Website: walmart
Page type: billing-address
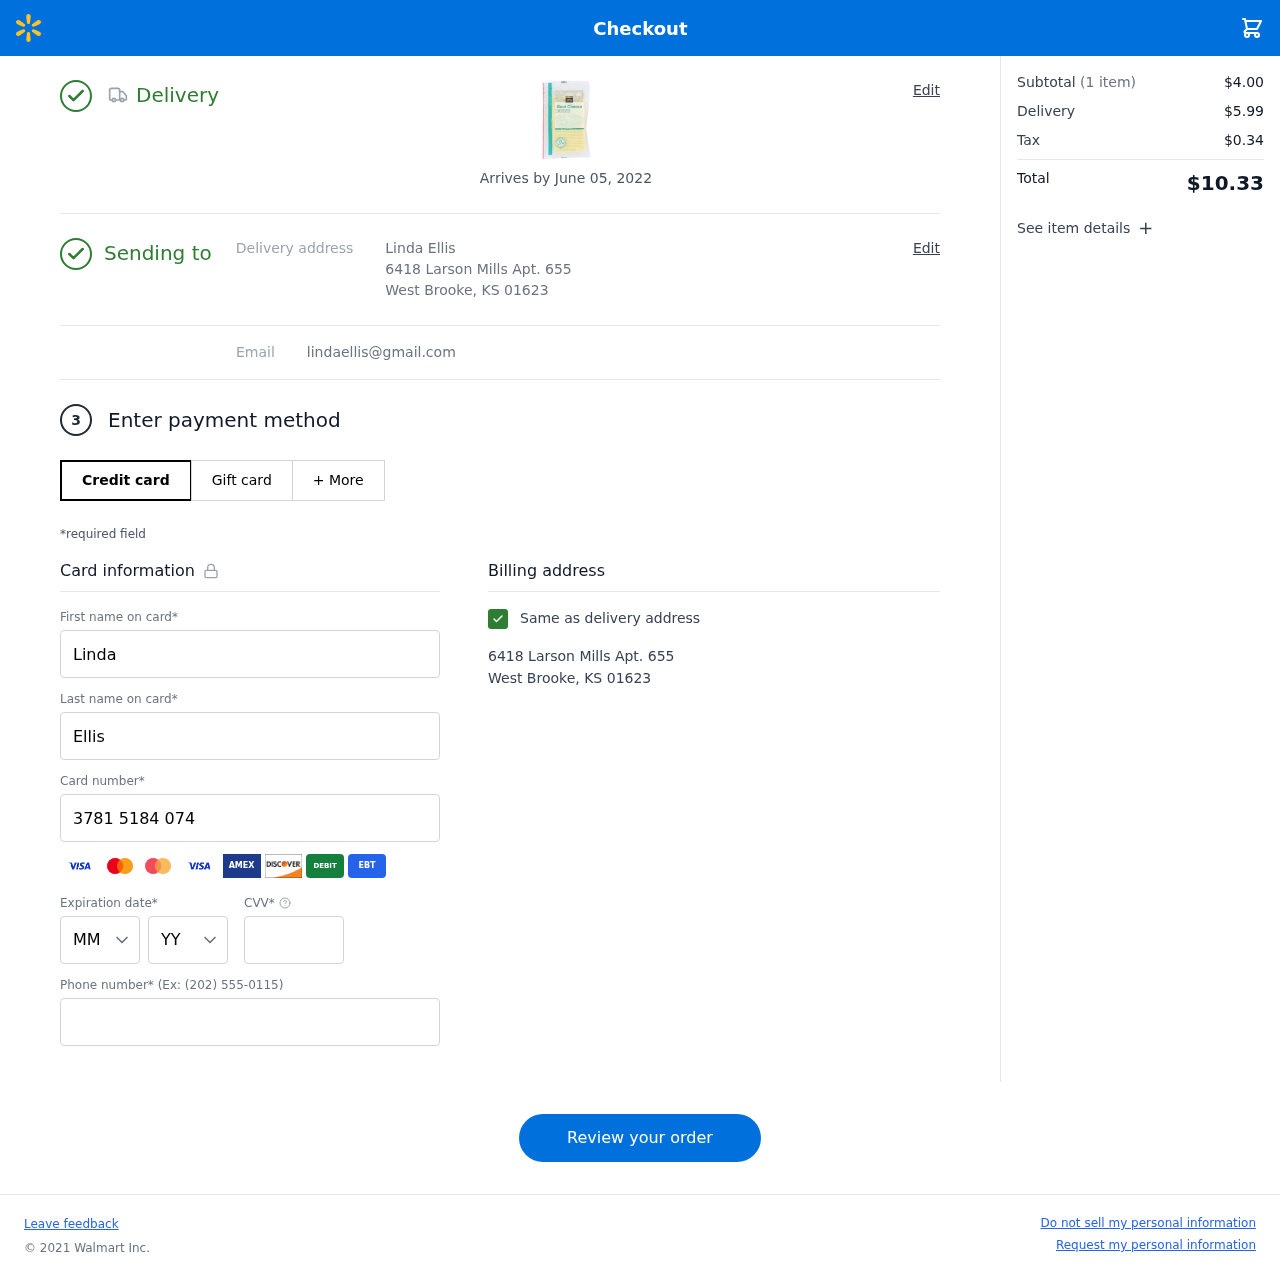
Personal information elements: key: PII_CARD_CVV
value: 9905
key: PII_CARD_EXPIRY_MONTH
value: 04
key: PII_CARD_EXPIRY_YEAR
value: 26
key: PII_CARD_NUMBER
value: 3781 5184 0747 120
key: PII_EMAIL
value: lindaellis@gmail.com
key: PII_FIRSTNAME
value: Linda
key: PII_FULLNAME
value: Linda Ellis
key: PII_LASTNAME
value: Ellis
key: PII_PHONE
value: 7017471692
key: PII_STREET
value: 6418 Larson Mills Apt. 655
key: PII_CITY_STATE_ZIP
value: West Brooke, KS 01623
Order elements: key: ORDER_DELIVERY_DATE
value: Arrives by June 05, 2022
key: ORDER_NUM_ITEMS
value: (1 item)
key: ORDER_SUBTOTAL
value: $4.00
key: ORDER_SHIPPING_COST
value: $5.99
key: ORDER_TAX
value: $0.34
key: ORDER_TOTAL
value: $10.33